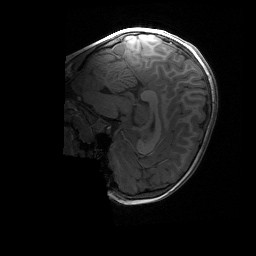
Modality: T1w
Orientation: sagittal
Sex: male
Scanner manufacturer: siemens
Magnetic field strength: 3 T
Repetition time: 1.9 s
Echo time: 0.00243 s